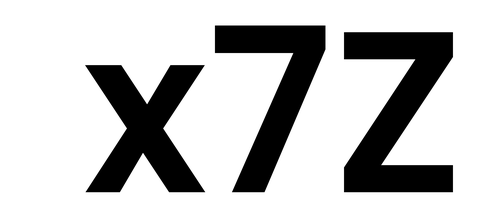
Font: Poppins-SemiBold